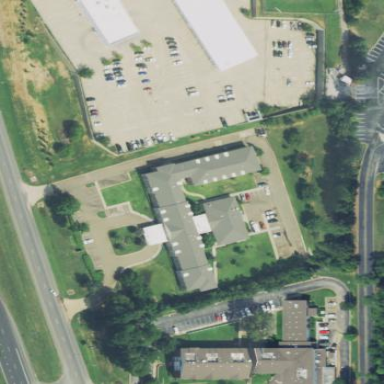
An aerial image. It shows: Building.